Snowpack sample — Loveland Pass, Silver Plume, Colorado, USA (2/11/26, 12:00 PM MST)
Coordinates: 39.663, -105.886
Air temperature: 35 °F
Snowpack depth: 82 cm
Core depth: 20 cm
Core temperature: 17.6 °F
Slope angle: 13°, slope face: 12°
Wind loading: high
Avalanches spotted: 1
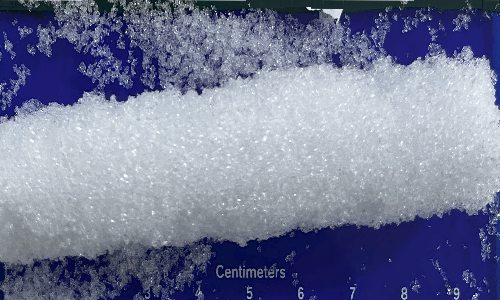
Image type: core
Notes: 1 small avalanche spotted on the north side of the bowl, lots of wind loading